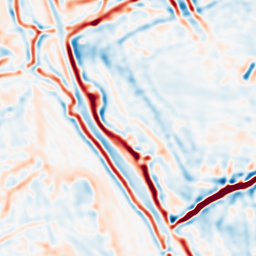
Category: multiscale
Decomposition family: log
Decomposition parameters: sigma: 3
Upsampling method: cubic_catmull_rom
Upsampling parameters: scale: 4
Upsampling scale: 4